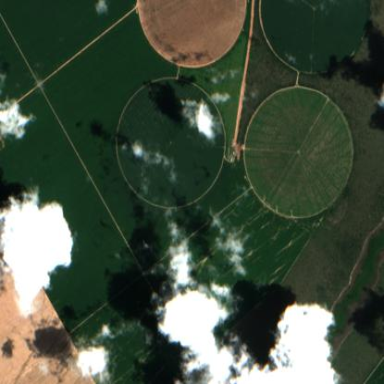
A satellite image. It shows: Farmland used to grow coffee crops.